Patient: sex F, age 82
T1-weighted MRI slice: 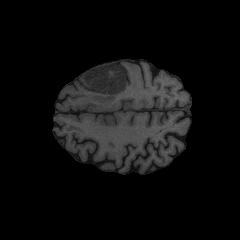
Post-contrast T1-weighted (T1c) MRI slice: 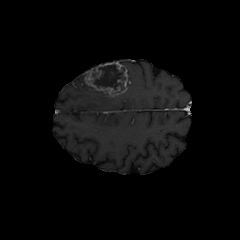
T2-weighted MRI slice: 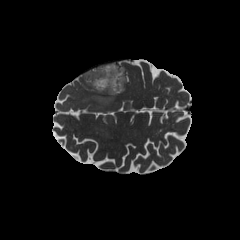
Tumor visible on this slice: yes
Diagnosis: Glioblastoma, IDH-wildtype
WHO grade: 4